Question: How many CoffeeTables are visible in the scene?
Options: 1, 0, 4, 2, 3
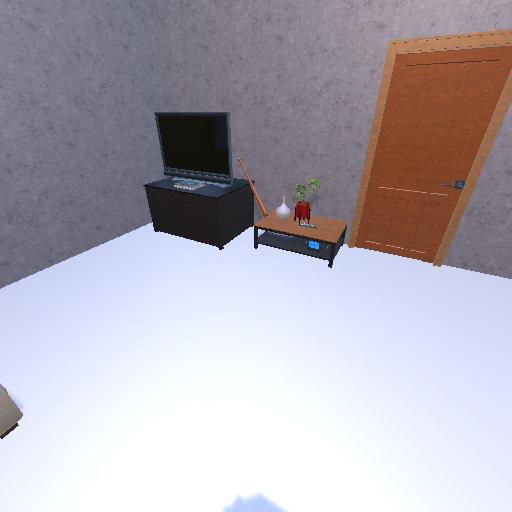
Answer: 1